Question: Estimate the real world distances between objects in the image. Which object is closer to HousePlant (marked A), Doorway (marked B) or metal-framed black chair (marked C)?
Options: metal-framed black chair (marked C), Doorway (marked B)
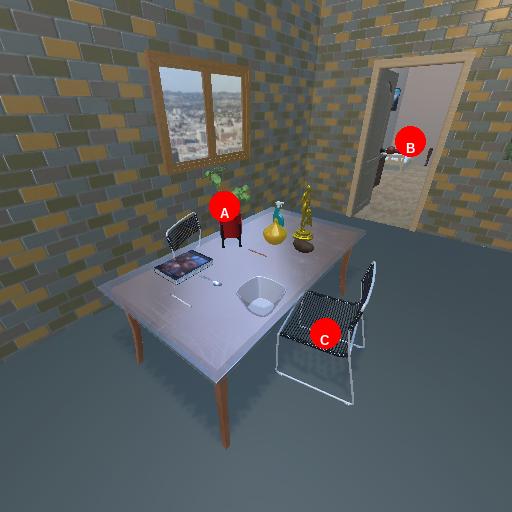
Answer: metal-framed black chair (marked C)